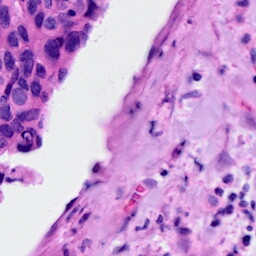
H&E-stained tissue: Breast